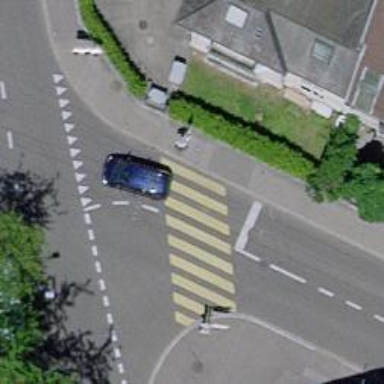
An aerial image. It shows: Kerb barrier.